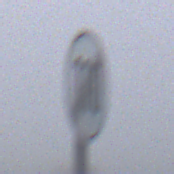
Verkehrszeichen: EndeGeschwindigkeit110
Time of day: MorningAfternoon
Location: Outdoor (RoadRail)
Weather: Overcast
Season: NotSpecified
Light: Natural